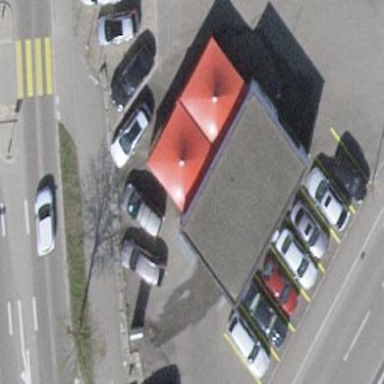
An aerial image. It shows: Building housing car wash facility.